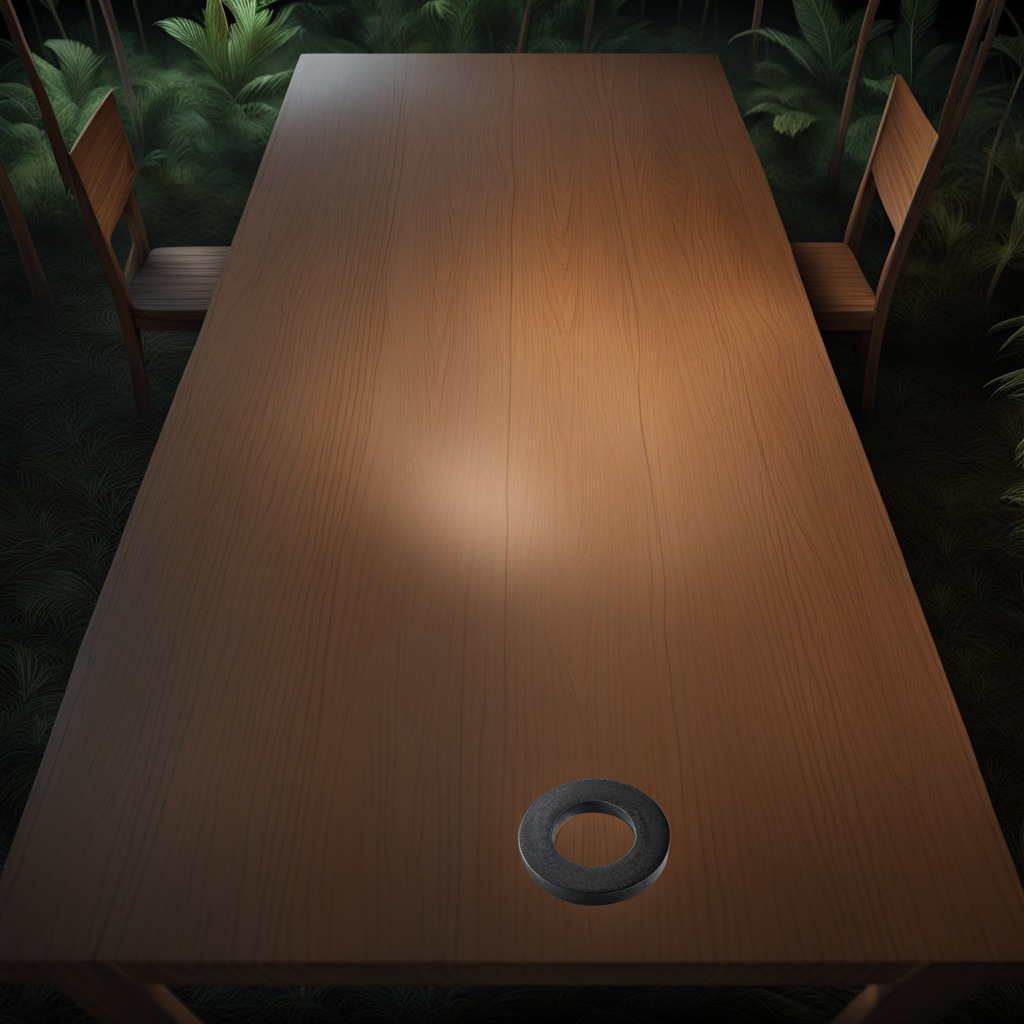
A flat metal washer is lying on the wooden table inside a jungle field workshop tent at night.